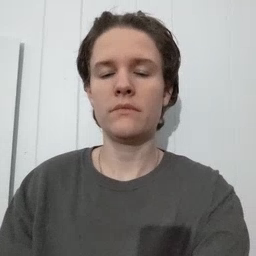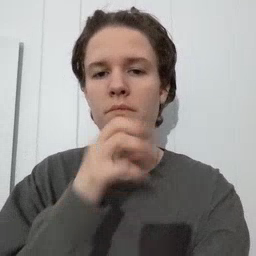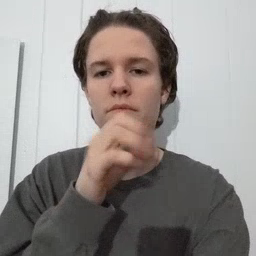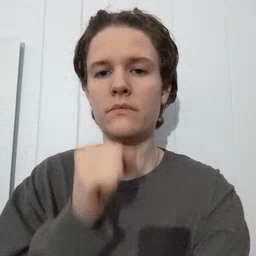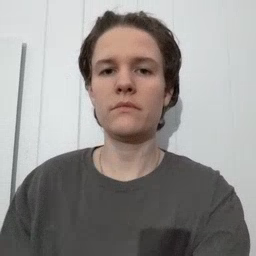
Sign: orange